Field crop: maize
Growth stage: 1
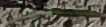
Species: sorghum